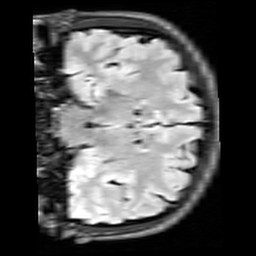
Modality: FLAIR
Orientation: coronal
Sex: male
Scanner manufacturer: siemens
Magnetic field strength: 3 T
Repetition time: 10 s
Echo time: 0.09 s